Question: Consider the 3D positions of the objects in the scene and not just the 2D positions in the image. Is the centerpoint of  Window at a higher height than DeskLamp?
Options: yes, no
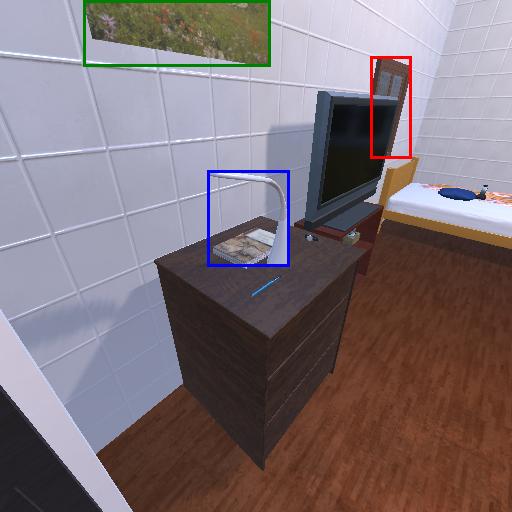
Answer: yes